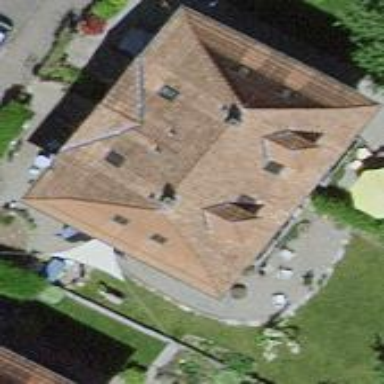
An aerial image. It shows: Semidetached house with hipped roof covered in maroon roof tiles.